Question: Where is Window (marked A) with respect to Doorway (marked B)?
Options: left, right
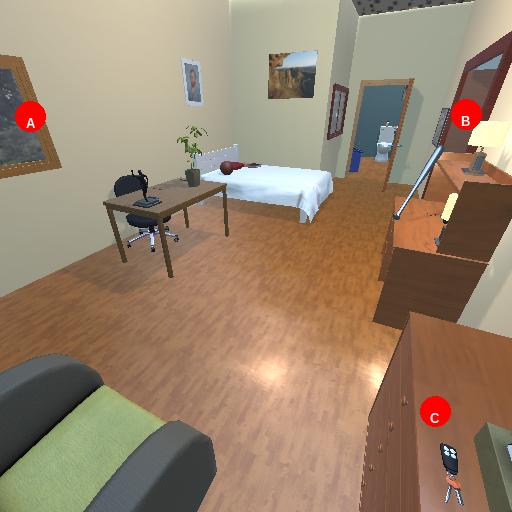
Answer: left